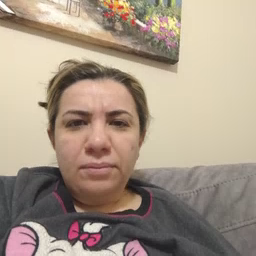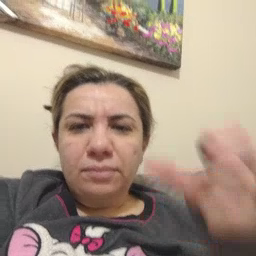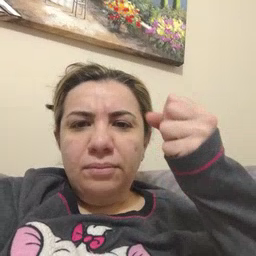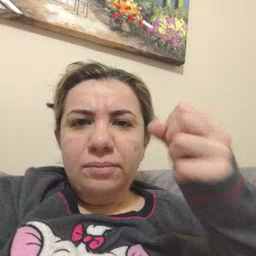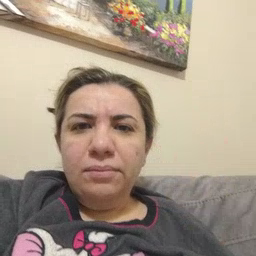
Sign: milk